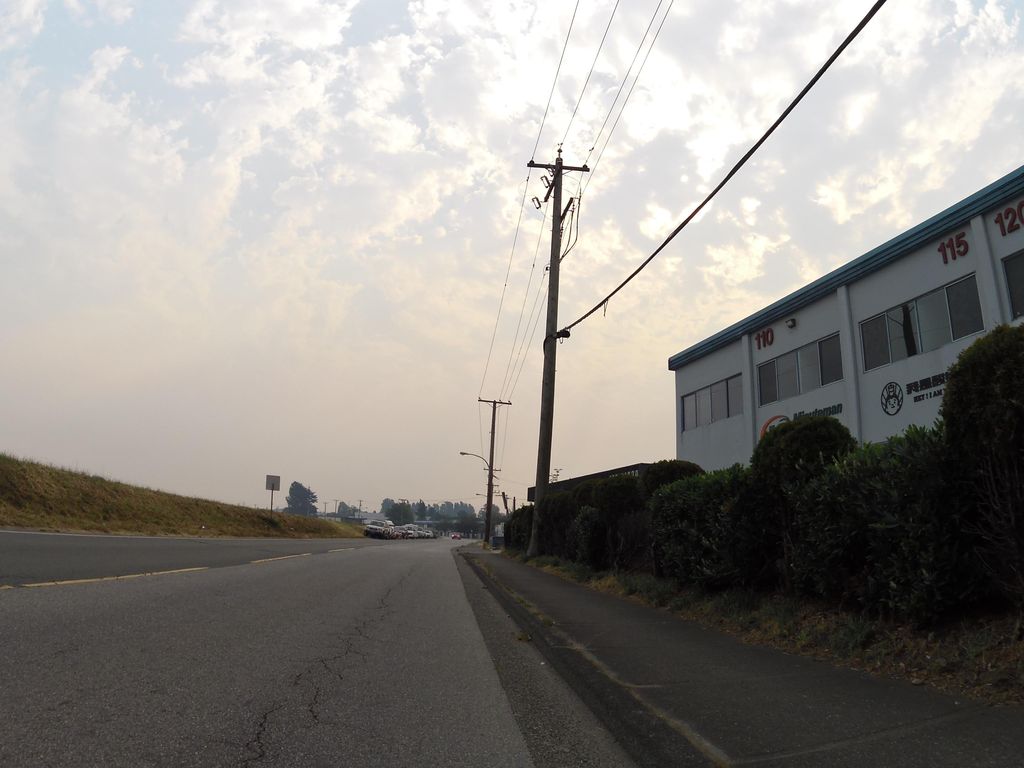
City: vancouver